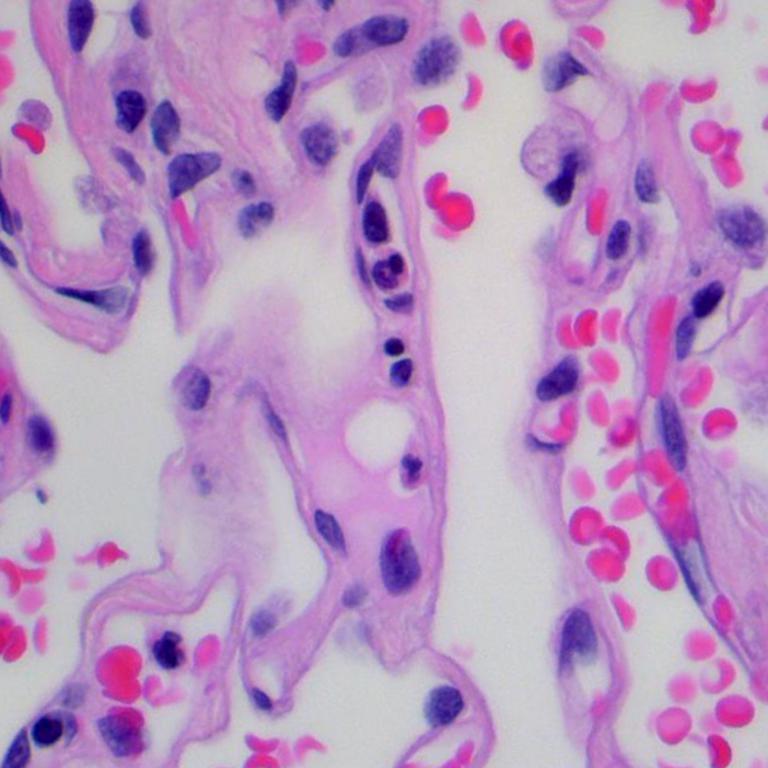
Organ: lung
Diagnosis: benign